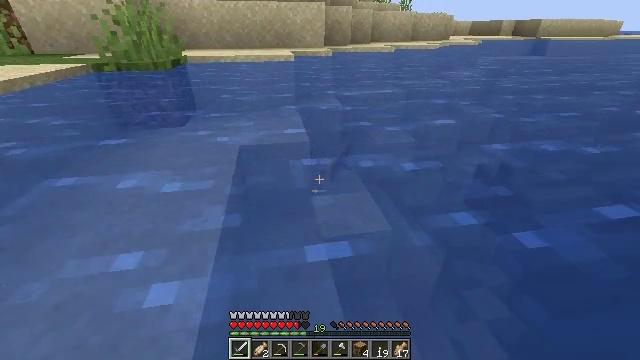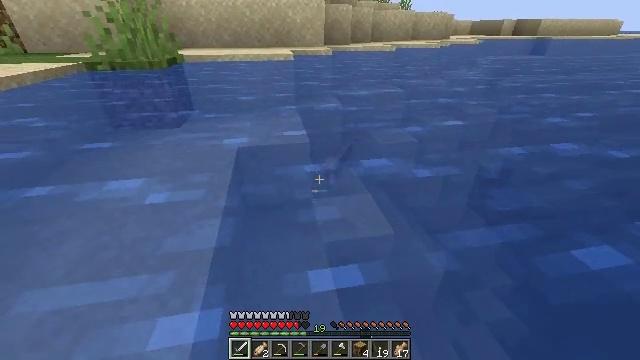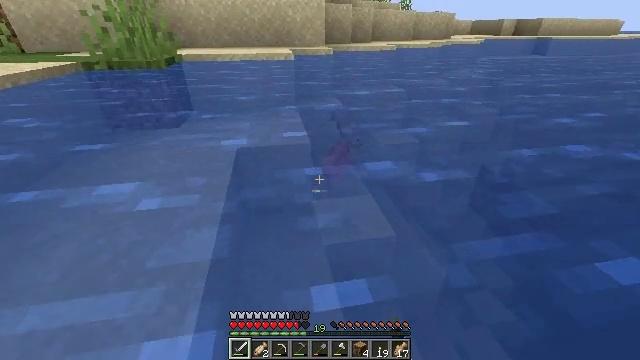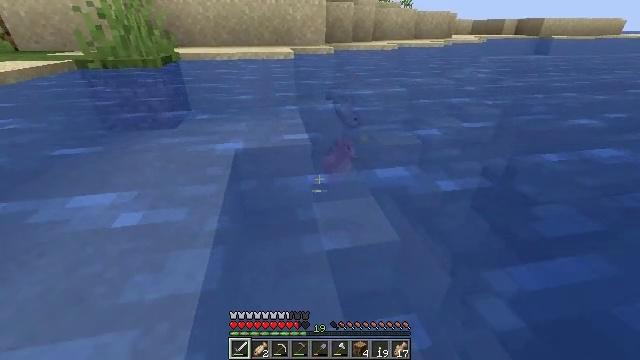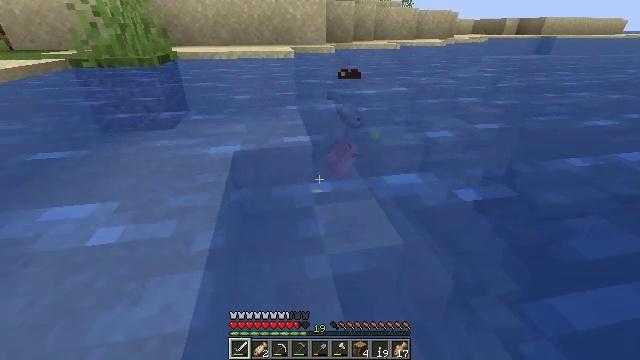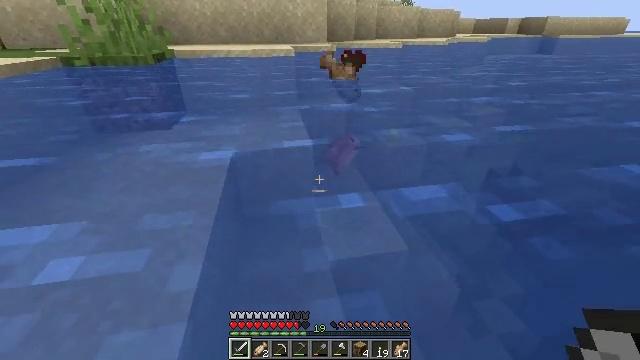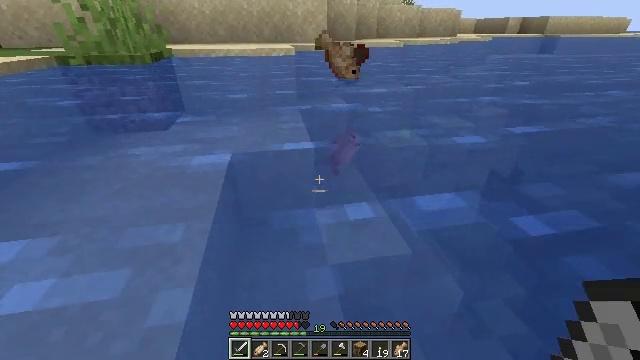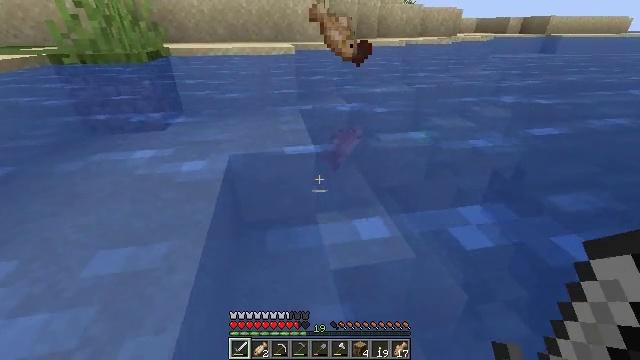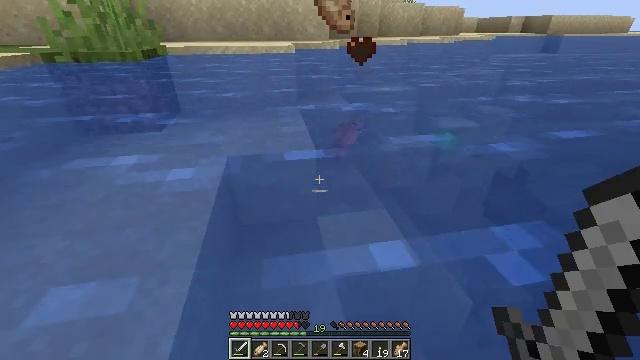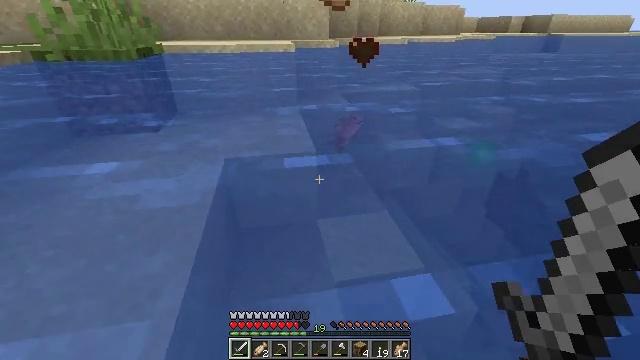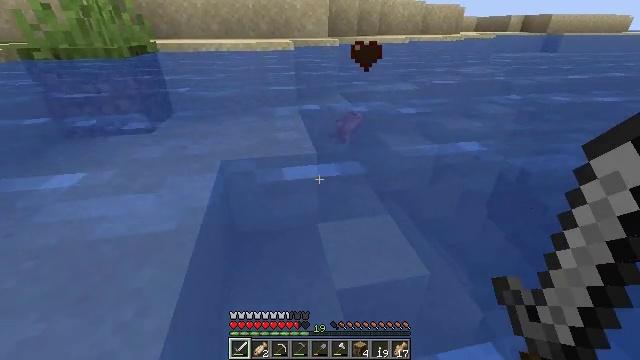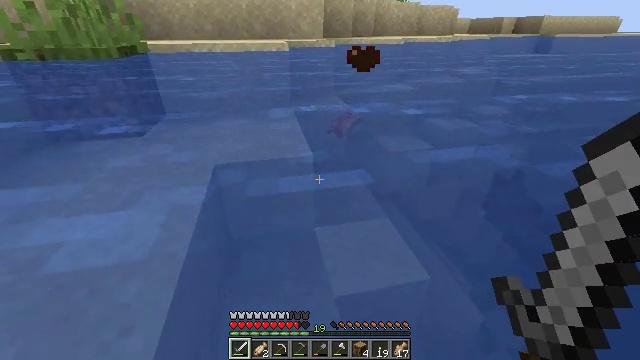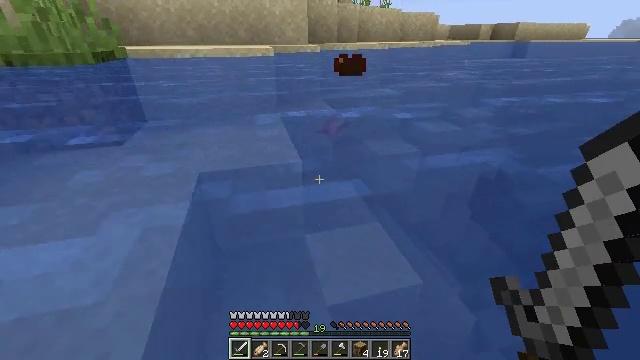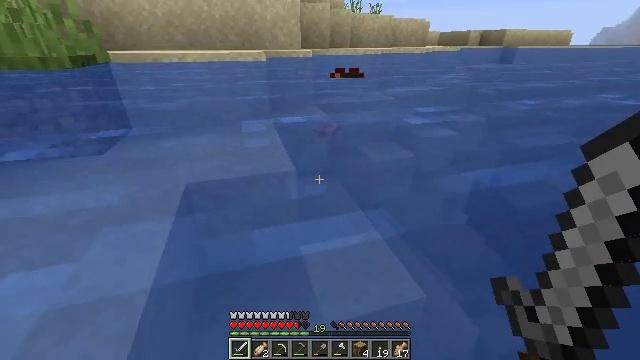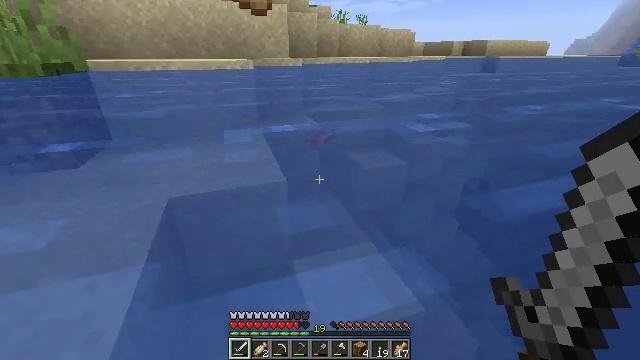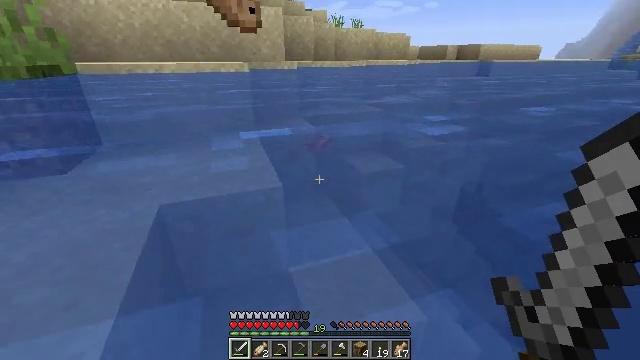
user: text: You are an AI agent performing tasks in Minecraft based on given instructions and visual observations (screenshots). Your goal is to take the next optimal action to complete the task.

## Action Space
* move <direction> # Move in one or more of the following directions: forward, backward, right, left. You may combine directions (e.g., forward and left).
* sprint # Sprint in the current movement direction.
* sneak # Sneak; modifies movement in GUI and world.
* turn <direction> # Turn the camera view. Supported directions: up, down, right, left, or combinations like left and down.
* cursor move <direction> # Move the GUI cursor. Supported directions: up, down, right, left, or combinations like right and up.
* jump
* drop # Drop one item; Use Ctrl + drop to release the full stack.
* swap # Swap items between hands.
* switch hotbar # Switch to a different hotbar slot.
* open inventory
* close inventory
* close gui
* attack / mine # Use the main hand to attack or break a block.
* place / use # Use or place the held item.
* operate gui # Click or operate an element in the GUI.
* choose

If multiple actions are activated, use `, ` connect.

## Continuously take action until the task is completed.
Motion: motion action
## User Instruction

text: Catch and defeat a cod.
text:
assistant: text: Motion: move forward
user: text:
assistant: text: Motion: move forward
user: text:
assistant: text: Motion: move forward
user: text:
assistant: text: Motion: move forward
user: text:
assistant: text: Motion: move forward
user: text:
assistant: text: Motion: move forward
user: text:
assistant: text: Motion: move forward
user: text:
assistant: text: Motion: move forward
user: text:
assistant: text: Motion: move forward
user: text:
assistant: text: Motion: move forward
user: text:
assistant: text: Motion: move forward, turn right
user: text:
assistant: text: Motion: move forward, turn right and up
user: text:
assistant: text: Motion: move forward, turn right and up
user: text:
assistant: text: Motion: move forward, turn right and up
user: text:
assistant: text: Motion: move forward
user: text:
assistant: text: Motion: move forward
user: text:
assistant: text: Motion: move forward, turn right
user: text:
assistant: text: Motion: move forward
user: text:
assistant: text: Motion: move forward
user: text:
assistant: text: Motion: move forward
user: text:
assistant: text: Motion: move forward
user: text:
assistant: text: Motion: move forward
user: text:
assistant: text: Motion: move forward
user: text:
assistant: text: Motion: move forward
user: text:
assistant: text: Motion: move forward
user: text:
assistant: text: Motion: move forward
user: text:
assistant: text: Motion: move forward
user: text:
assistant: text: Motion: move forward, turn right and down
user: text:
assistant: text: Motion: move forward, turn right and down
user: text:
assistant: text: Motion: move forward, turn right and down